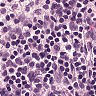
Metastatic tissue present: no